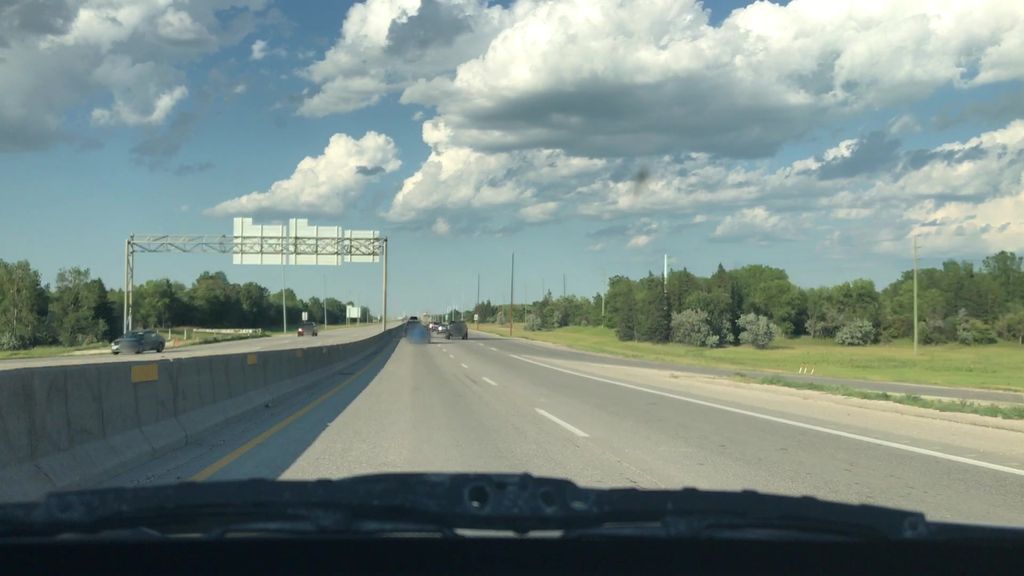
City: winnipeg